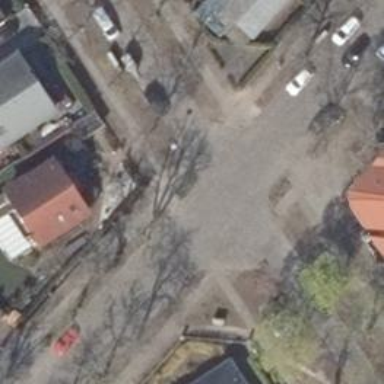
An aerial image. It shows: Residential road with separate sidewalks on both sides.